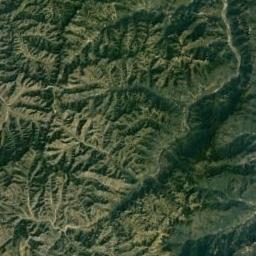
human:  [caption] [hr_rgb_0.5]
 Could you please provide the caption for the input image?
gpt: The mountains are winding and undulating .

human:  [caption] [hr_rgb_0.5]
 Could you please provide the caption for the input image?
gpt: Seventy percent of the area on this mountain is bare orange-red land .

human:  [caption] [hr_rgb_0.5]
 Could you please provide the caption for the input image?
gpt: The mountain is full of green plants .

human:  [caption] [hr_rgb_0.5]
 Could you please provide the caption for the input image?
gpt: The folded mountain consists of a number of ridges and valleys and is covered with dense vegetation .

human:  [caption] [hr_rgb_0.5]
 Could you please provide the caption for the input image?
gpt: There are many cracks on the green mountain .